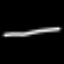
Label: line